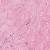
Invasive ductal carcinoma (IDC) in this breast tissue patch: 0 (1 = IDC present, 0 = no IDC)